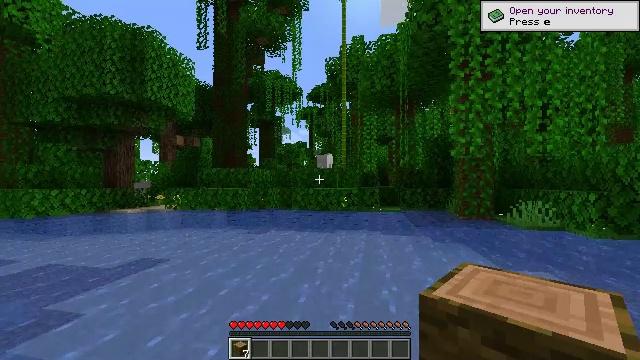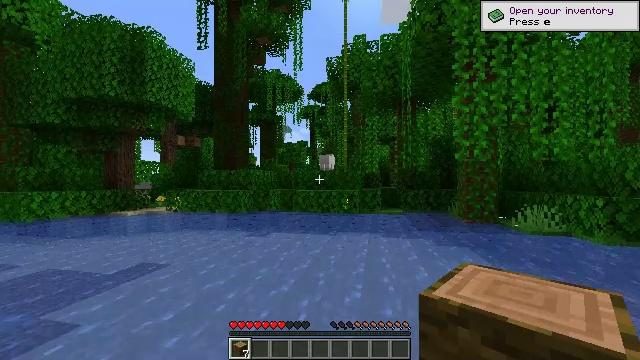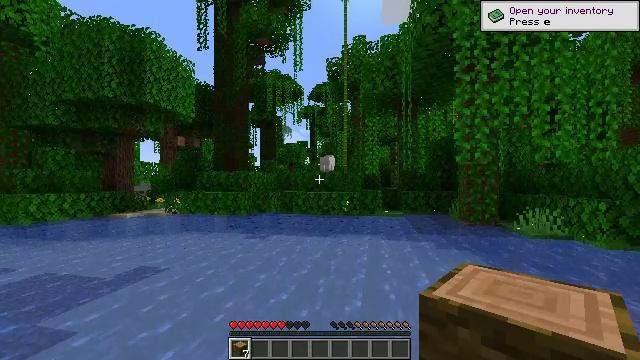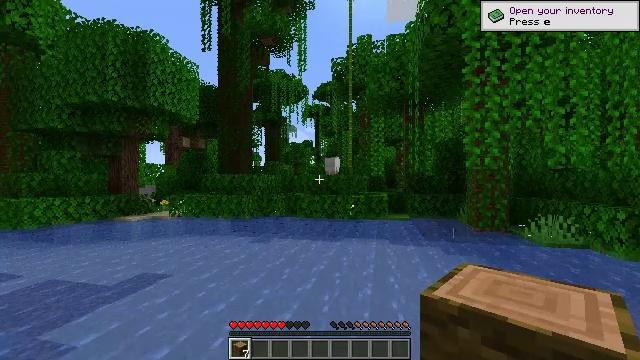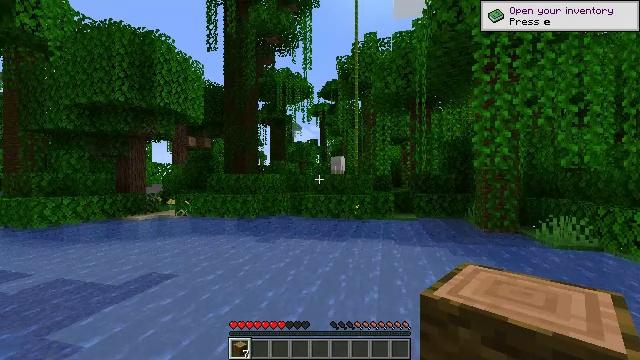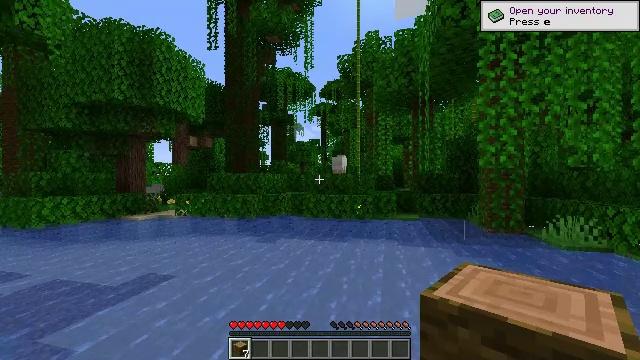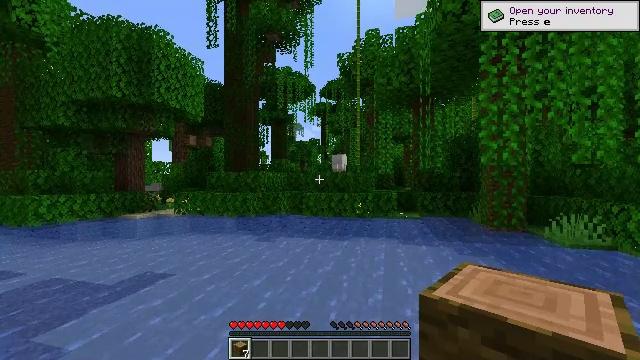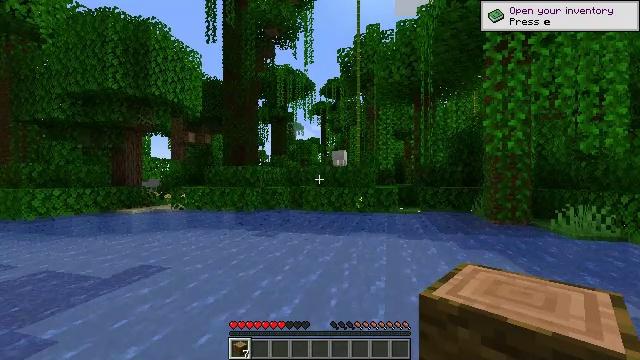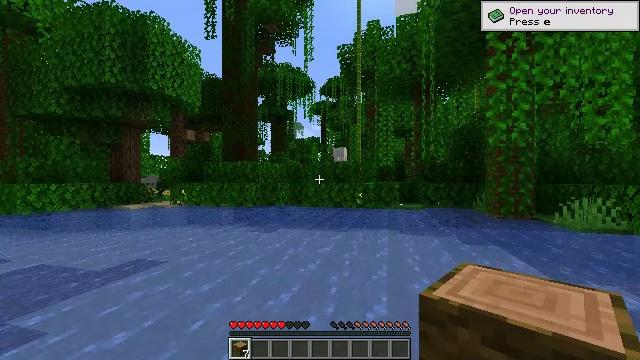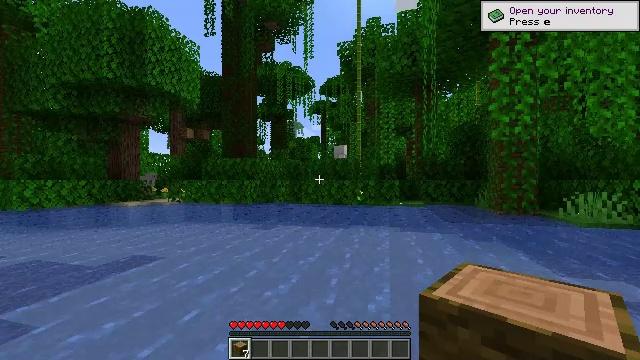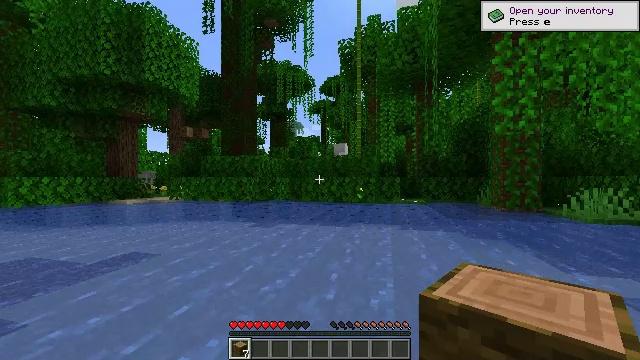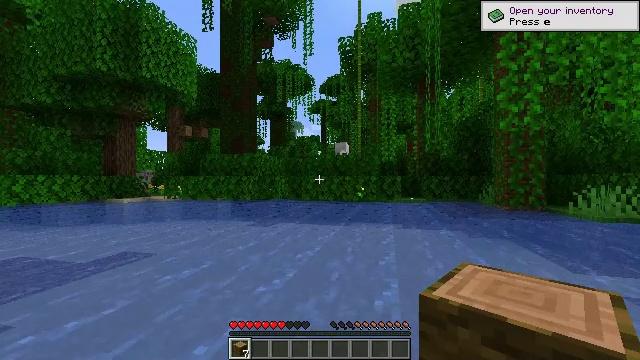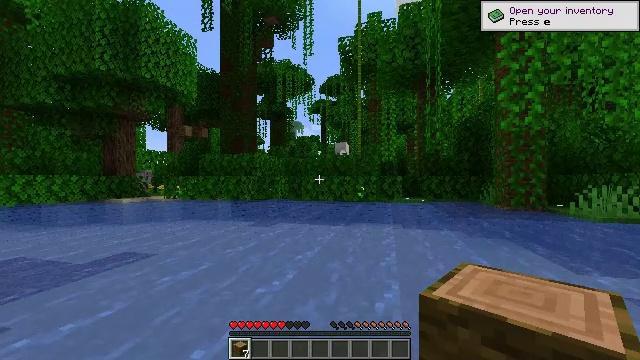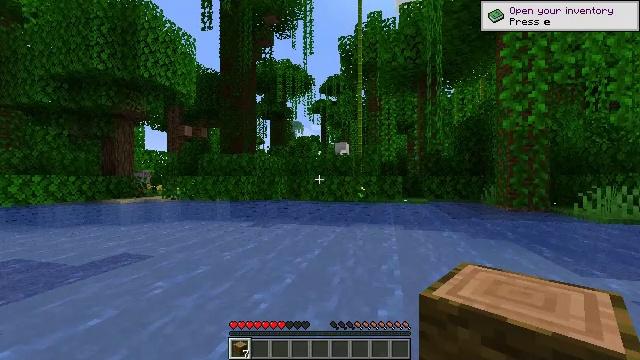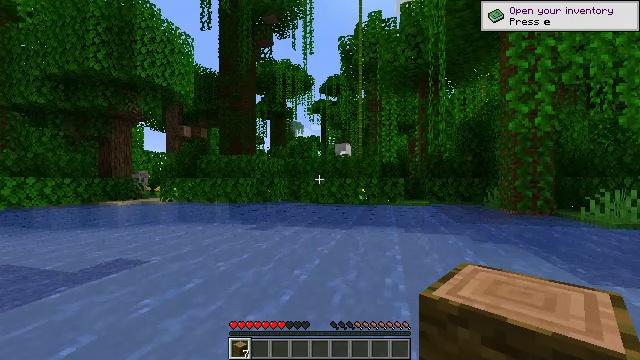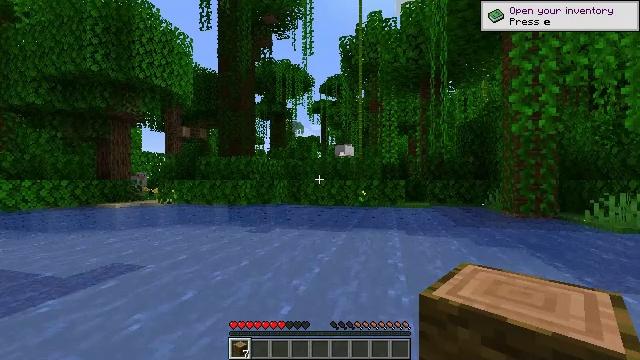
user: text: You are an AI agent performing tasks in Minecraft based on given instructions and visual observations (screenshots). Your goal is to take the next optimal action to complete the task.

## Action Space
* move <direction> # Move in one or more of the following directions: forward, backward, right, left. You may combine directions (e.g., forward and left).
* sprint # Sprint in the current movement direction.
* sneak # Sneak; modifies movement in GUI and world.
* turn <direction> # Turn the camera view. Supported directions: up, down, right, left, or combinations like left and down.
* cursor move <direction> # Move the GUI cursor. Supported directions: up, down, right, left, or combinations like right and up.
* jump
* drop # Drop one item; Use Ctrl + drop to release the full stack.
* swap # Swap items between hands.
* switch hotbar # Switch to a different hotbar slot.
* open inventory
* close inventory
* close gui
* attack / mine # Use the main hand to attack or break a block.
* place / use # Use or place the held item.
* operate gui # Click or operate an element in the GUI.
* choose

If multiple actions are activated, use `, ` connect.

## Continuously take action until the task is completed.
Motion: motion action
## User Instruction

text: Collect bamboo for crafting.
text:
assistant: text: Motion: move forward, jump
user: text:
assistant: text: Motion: move forward, jump
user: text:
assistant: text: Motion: move forward, turn left, jump
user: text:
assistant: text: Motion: move forward, turn left, jump
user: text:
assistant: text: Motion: move forward, jump
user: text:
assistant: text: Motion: move forward, jump
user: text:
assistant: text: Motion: move forward, jump
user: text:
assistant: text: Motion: move forward, jump
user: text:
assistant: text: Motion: move forward, jump
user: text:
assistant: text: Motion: move forward, jump
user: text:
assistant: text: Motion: move forward, jump
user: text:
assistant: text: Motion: move forward, jump
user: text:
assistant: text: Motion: move forward, jump
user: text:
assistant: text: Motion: move forward, jump
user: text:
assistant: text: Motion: move forward, jump
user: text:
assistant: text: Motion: move forward, jump
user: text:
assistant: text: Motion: move forward, jump
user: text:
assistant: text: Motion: move forward, jump
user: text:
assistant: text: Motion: move forward, jump
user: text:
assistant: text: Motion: move forward, jump
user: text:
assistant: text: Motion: move forward, jump
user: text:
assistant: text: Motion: move forward, jump
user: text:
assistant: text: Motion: move forward, jump
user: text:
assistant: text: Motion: move forward, jump
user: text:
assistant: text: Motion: move forward, jump
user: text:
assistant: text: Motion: move forward, jump
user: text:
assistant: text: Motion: move forward, jump
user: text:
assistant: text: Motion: move forward, jump
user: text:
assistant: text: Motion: move forward, jump
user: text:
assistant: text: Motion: move forward, jump